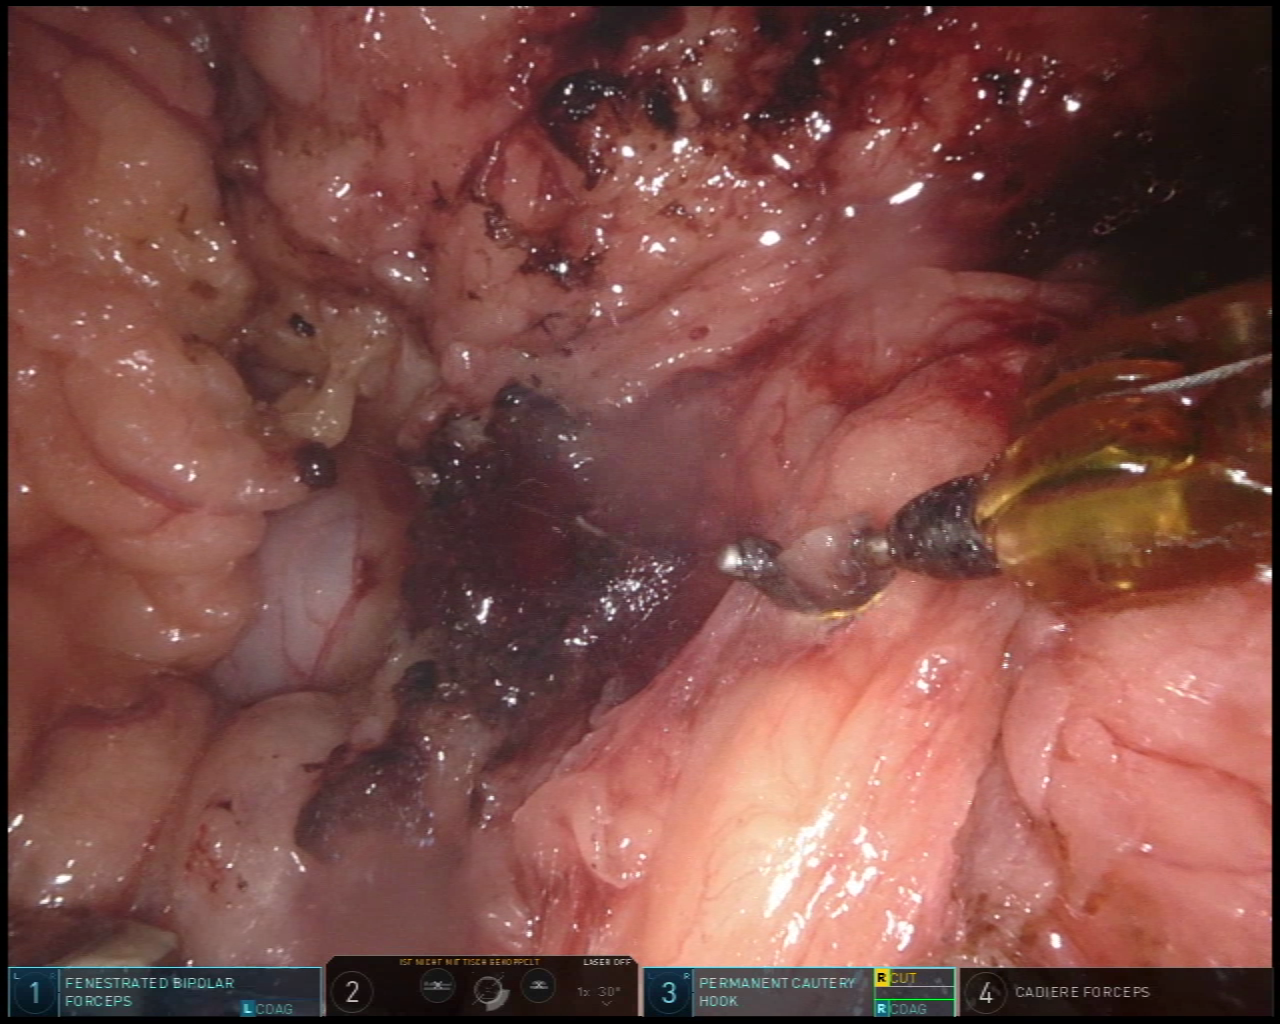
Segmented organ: stomach
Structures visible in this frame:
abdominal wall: no
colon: no
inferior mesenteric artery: no
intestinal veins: no
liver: no
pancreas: no
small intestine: no
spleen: no
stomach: yes
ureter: no
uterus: no
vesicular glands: no